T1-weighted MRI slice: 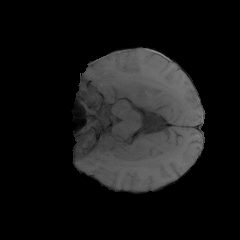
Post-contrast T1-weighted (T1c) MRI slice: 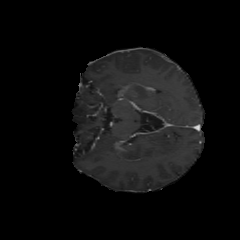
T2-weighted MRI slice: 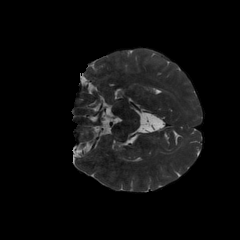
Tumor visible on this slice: no